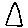
Label: triangle